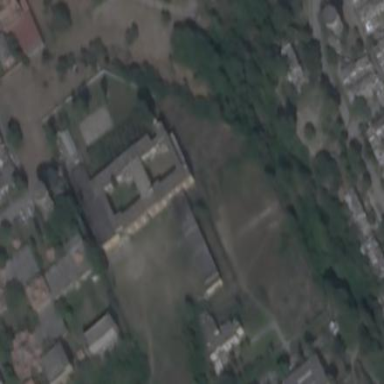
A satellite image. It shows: School.